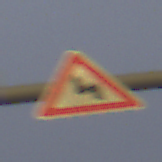
Verkehrszeichen: DoppelkurveZunaechstLinks
Umgebung: Outdoor, Suburban
Tageszeit: MorningAfternoon
Wetter: Overcast
Licht: Natural
Jahreszeit: NotSpecified
Kontrast: LowContrast